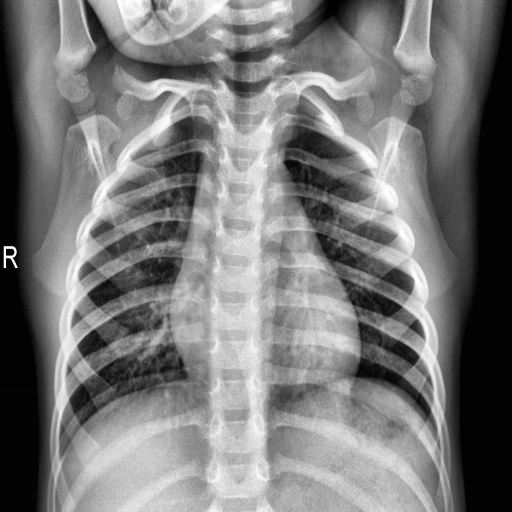
Finding: NORMAL